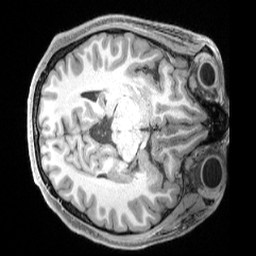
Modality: T1w
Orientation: axial
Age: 31
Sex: female
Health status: ill
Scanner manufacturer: siemens
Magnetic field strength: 3 T
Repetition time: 2.4 s
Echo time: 0.00222 s